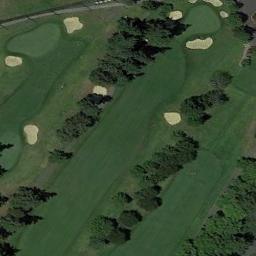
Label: golf_course